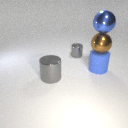
large brown metal sphere above large blue rubber cylinder